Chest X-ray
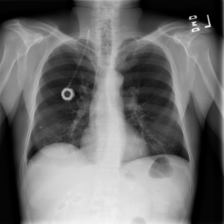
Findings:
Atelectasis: negative
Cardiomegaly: negative
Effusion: negative
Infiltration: negative
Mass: negative
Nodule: negative
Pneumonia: negative
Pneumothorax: negative
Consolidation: negative
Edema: negative
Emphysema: negative
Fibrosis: negative
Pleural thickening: positive
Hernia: negative